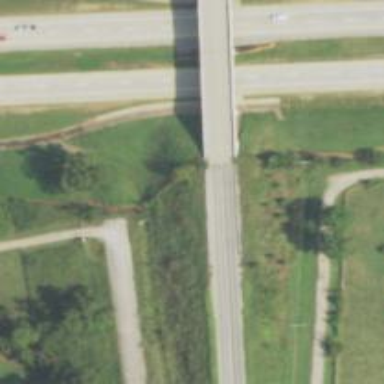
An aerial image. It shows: Viaduct bridge on tertiary road.